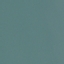
Label: SeaLake